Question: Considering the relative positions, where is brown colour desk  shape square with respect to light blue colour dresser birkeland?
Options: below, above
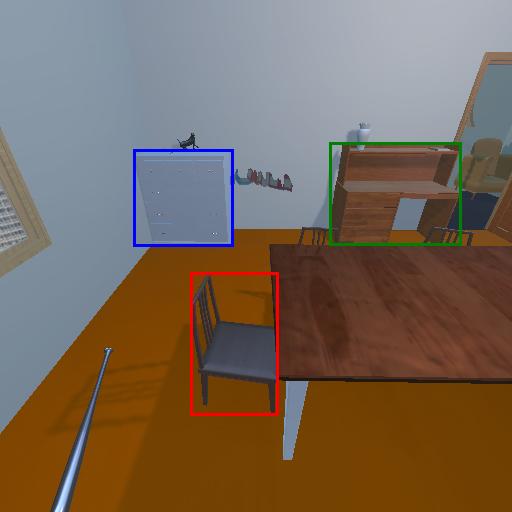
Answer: below